Aerial crown-view tile of a tropical tree (Barro Colorado Island, Panama), acquired 20250818:
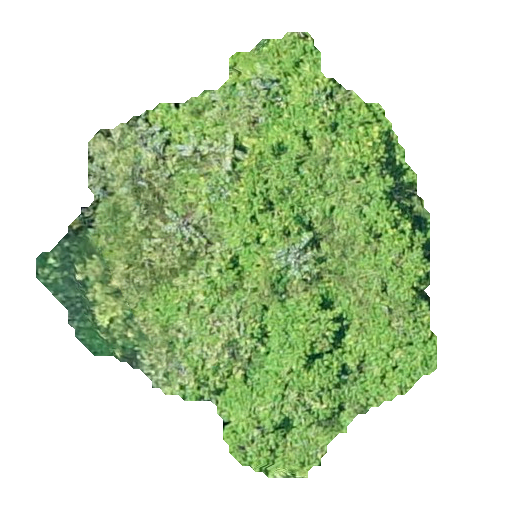
Species: Tachigali panamensis
GBIF accepted scientific name: Tachigali panamensis
Crown area: 160.753 m²